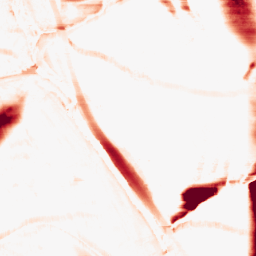
Category: morphological
Decomposition family: morphological_rect
Decomposition parameters: operation: opening
width: 50
height: 10
Upsampling method: linear_exact
Upsampling parameters: scale: 8
Upsampling scale: 8